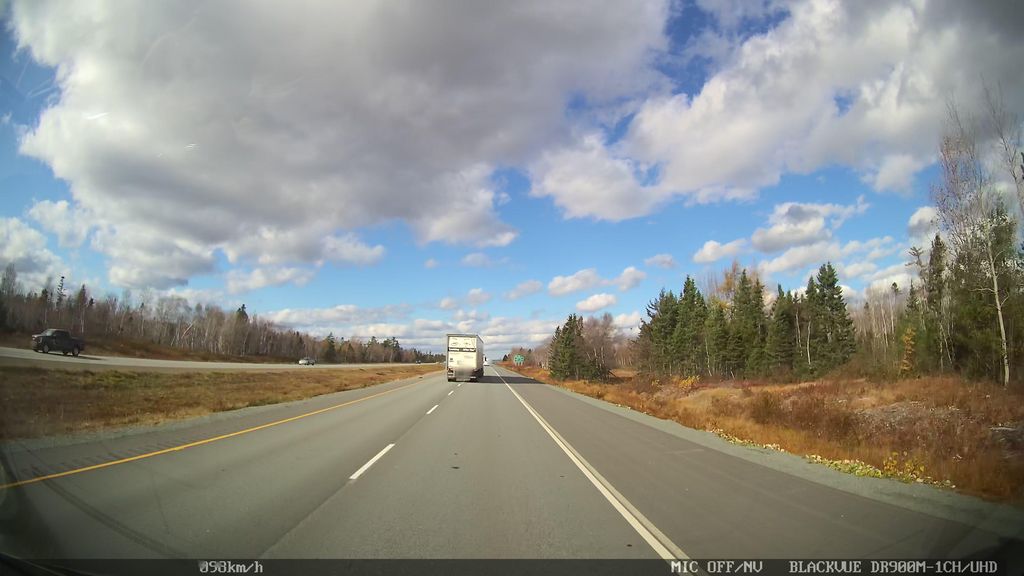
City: halifax